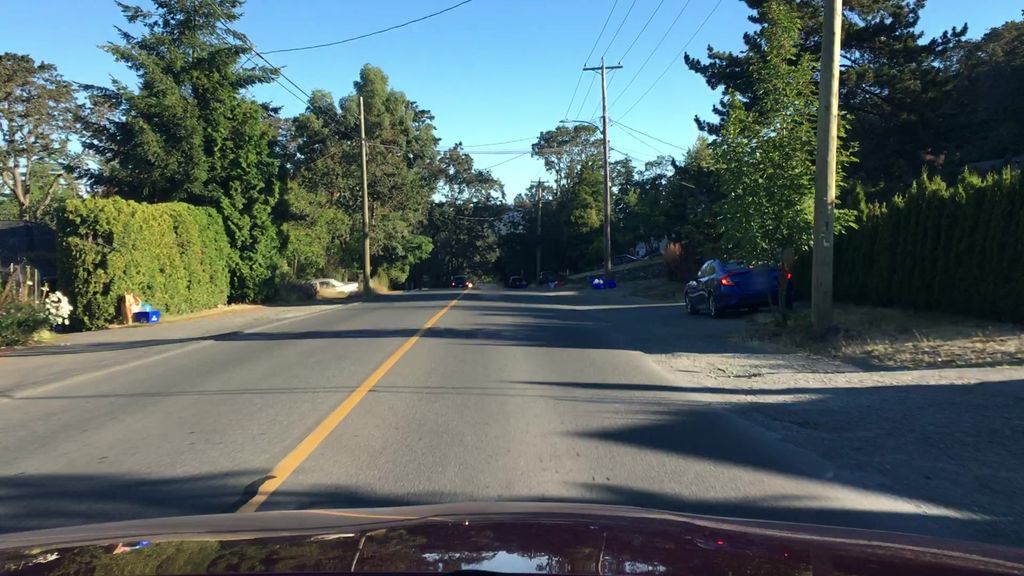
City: victoria